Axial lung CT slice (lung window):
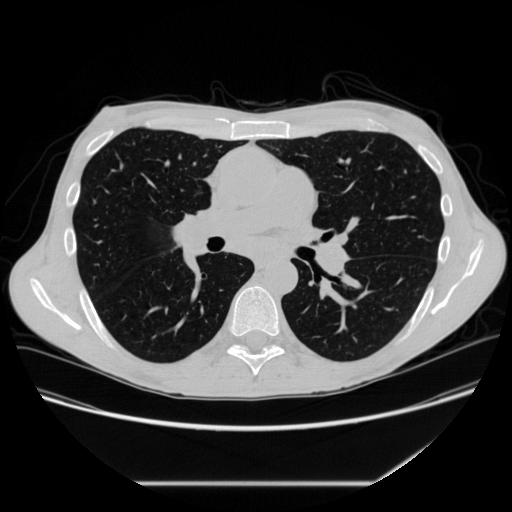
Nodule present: no